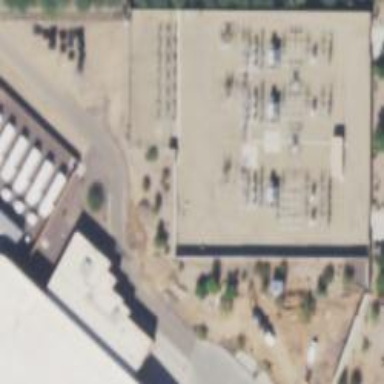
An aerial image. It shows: Outdoor power substation at the distribution level with surrounding wall barrier.